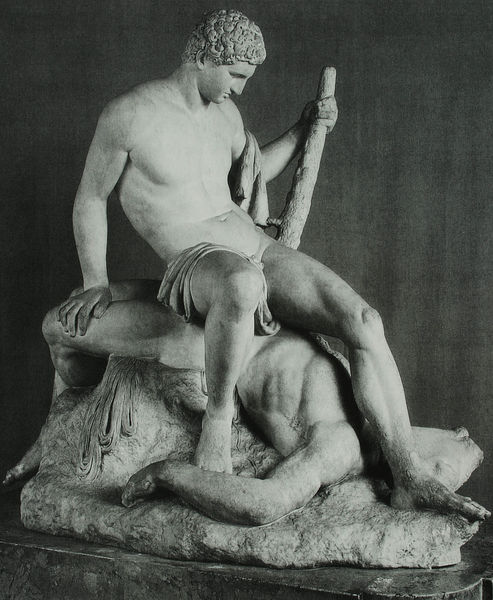
Titel: Theseus und Minotaurus
Künstler: Antonio Canova
Standort: London
Institution: Victoria and Albert Museum
Schlagwörter: akt, felsen, fuß, hand, kampf, kopf, kämpfer, körper, lendenschurz, mann, nackt, weiß, akte, sitzen, brust, grau, marmor, mund, männer, nase, profil, schwarz, stützen, blick, tuch, jung, wand, arme, falten, leiche, mord, sockel, stein, tod, tot, toter, hände, ast, figur, gewand, haare, sitzend, stoff, klassizismus, locken, renaissance, stock, skulptur, statue, beine, füße, liegen, zwei, stab, fels, kraft, muskeln, sitzt, gesenkt, nabel, nackte, plastik, junge, knie, liegend, oberkörper, foto, fotografie, photographie, antike, lendentuch, seil, rippen, barfuß, knüppel, schlange, sieg, rom, photo, römer, triumph, jüngling, erlegt, antik, gegner, griechen, muskel, griechisch, minotaurus, sage, krieger, griechenland, opfer, hermes, klassik, hirte, herkules, keule, schaft, erschlagen, ungeheuer, sieger, hirtenjunge, labyrinth, römisch, mamor, klassisch, herakles, bildhauer, kain, proil, liegender, besiegt, athletisch, doppelköpfig, sartyr, feind, hercules, athleten, kouros, theseus, replik, besiegts, cacus, ieger, muskolös, römische kopie, jason, abel, gewinner, getöteter, besiegter, odyseus, marnor, röer, mamorblock, gesiegter